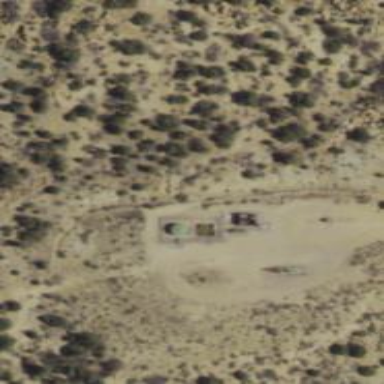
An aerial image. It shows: Storage tank with man-made structure.